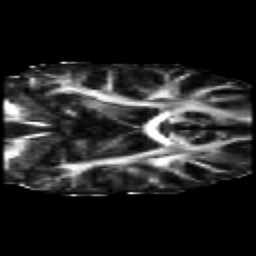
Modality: FA
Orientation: coronal
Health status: healthy
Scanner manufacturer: siemens
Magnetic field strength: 3 T
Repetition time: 10 s
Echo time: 0.092 s